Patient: sex F, age 54
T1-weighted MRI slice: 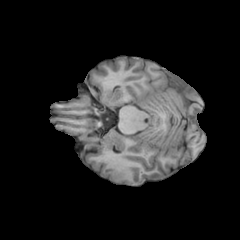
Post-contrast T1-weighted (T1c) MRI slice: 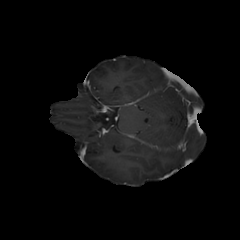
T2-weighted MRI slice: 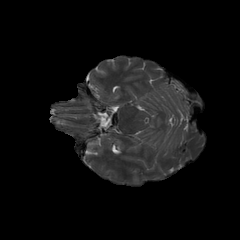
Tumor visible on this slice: yes
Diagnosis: Glioblastoma, IDH-wildtype
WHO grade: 4